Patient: sex F, age 57
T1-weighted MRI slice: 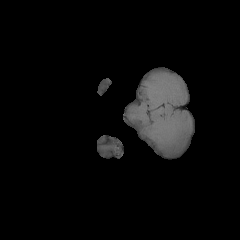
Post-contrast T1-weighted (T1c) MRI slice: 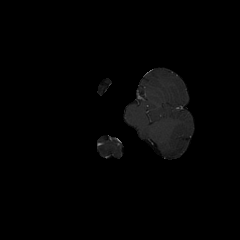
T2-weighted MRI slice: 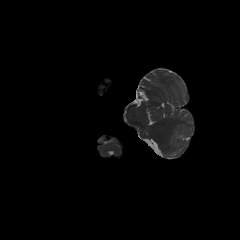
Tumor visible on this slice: no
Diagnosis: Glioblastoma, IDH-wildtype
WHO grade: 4